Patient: sex F, age 59
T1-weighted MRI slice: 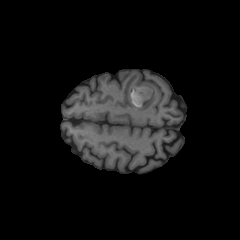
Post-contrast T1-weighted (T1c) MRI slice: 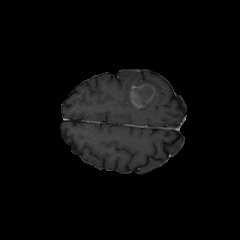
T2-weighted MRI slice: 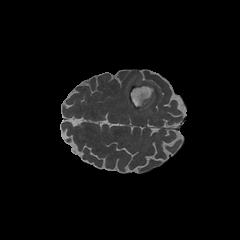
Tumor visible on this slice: yes
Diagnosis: Glioblastoma, IDH-wildtype
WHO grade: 4